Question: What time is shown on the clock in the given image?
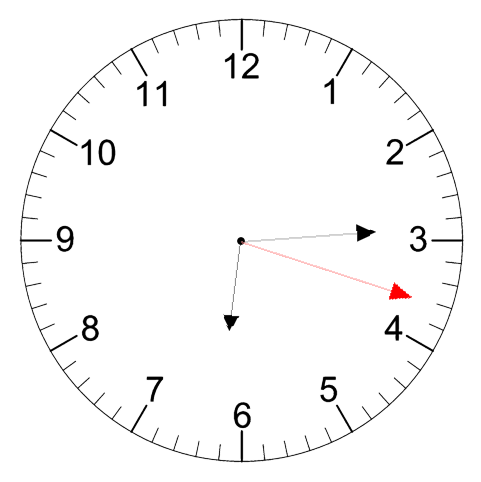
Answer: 06:14:18